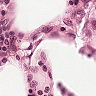
Metastatic tissue present: no